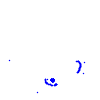
Particle: kaon